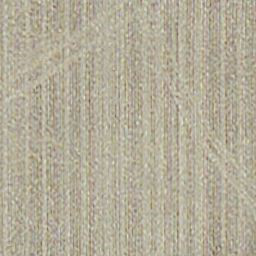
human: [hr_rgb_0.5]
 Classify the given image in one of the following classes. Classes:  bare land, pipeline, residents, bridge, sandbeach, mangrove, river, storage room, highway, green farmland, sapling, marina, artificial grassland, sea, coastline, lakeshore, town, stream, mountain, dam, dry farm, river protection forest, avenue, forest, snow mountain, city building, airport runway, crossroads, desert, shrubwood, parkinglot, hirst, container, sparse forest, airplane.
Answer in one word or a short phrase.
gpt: dry farm